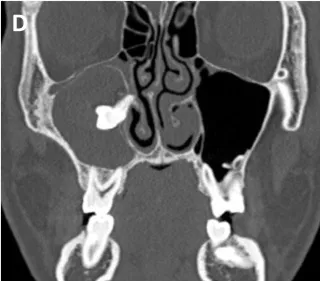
(D) Coronal CT scan.
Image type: radiology (ct)